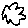
Label: cloud